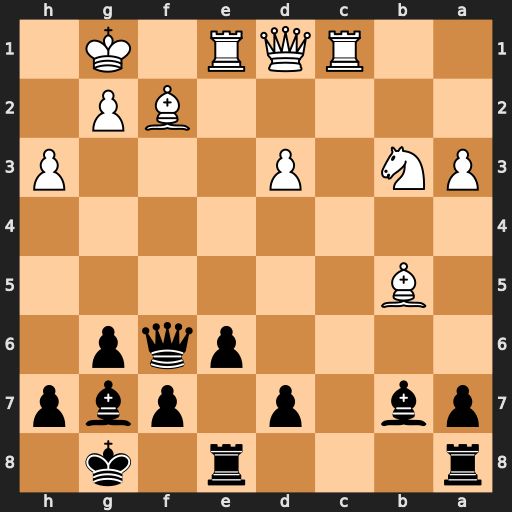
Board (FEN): r3r1k1/pb1p1pbp/4pqp1/1B6/8/PN1P3P/5BP1/2RQR1K1
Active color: b
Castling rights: -
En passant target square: -
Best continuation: Qg5 Qg4 Qxb5